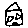
Label: house